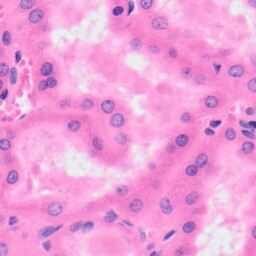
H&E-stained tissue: Kidney